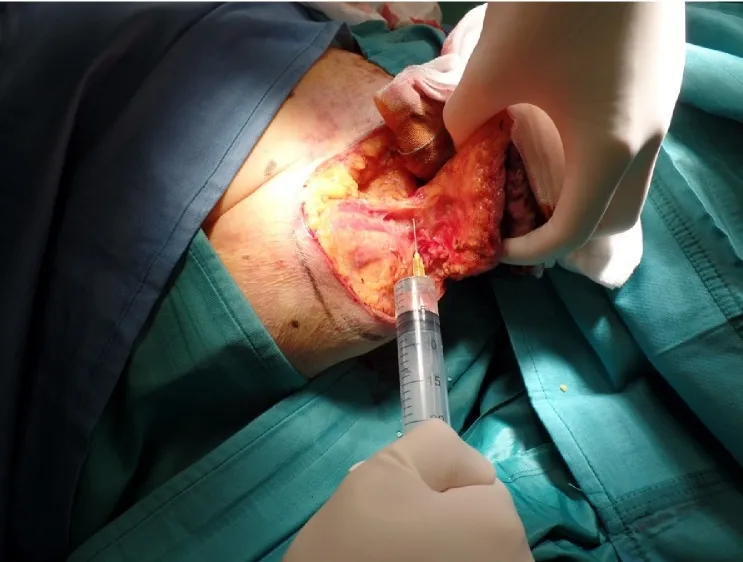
Intraoperative view of the deep aspect of the tumor invading the clavicle bone.
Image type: medical_photograph (other_medical_photograph)